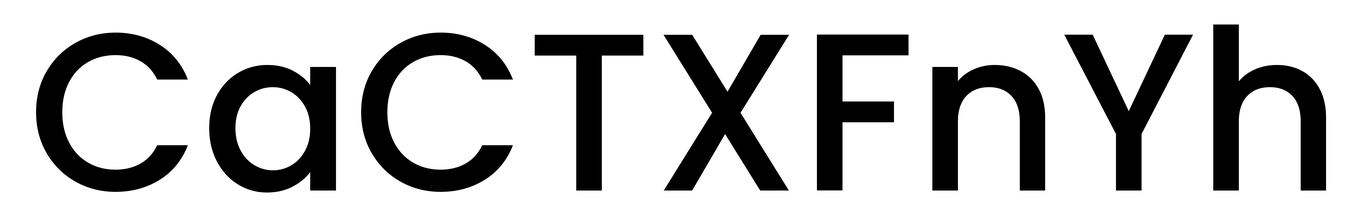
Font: Poppins-Medium